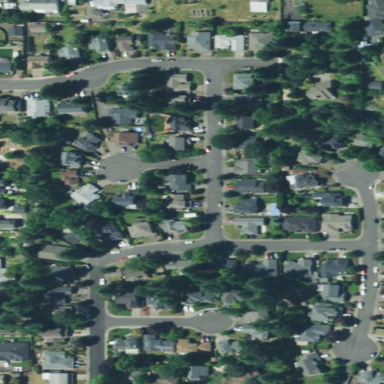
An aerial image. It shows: Residential area in rural setting.